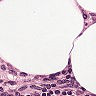
Metastatic tissue present: no